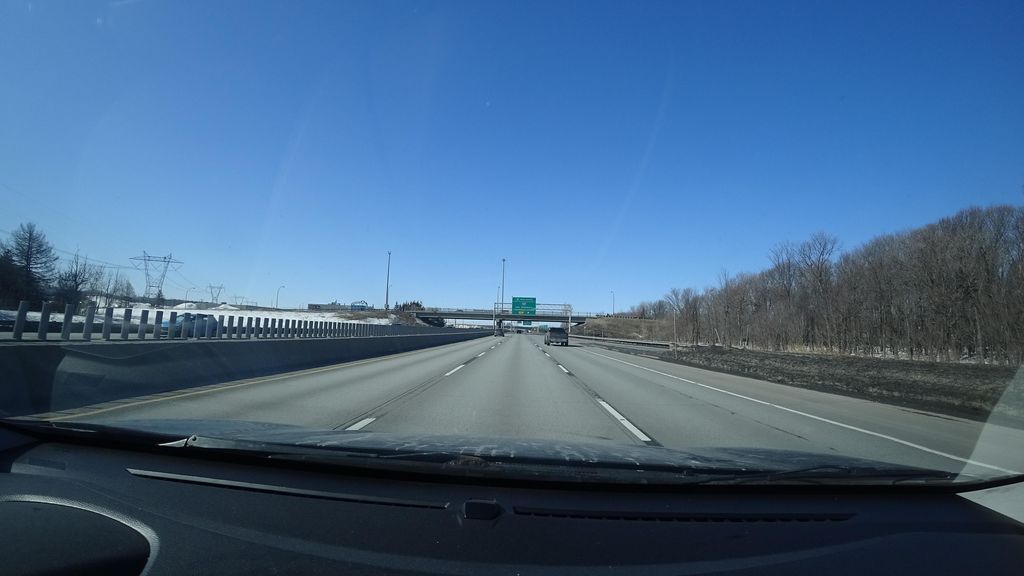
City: quebec_city